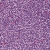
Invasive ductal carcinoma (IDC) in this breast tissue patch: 1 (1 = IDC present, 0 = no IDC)